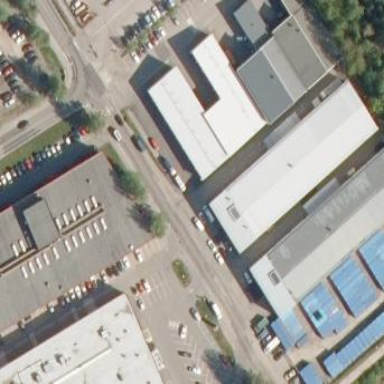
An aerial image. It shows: Industrial building.